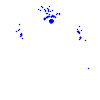
Particle: electron